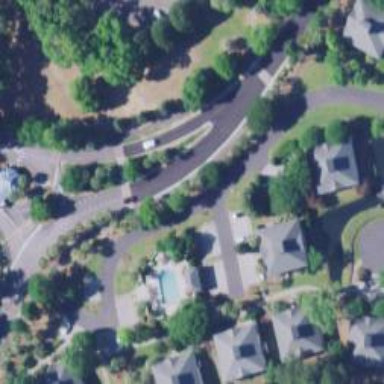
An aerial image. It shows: Residential road.